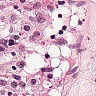
Metastatic tissue present: no